Question: I'm currently trying to emulate a websites anchor tags to quickly navigate to a specific point on the browser page. I have a Segmented Control to act as the hyperlink, if you will. See picture below:

As my tableview sections and rows grow this will come in handy as a quick tool for users to utilize, especially for smaller devices. However i'm running into a pickle with equating the scroll points with a sections first cell position, but I'd rather if possible get the section titles position.
My goal is to update the segmentControl.selectedSegmentIndex on tap (easy part) as well as when scrolling (pickle part) so it's a more fluid UI interaction.
I've set up my 'selectedSegmentIndex' to scroll to specific sections on tap with these 'NSIndexPaths' with an 'IBAction':
'''
NSIndexPath *aboutIndex = [NSIndexPath indexPathForRow:0 inSection:0];
NSIndexPath *contactIndex = [NSIndexPath indexPathForRow:0 inSection:1];
NSIndexPath *publicationsIndex = [NSIndexPath indexPathForRow:0 inSection:2];
NSIndexPath *settingsIndex = [NSIndexPath indexPathForRow:0 inSection:3];
switch (self.segmentControl.selectedSegmentIndex)
{
case 0: [self.tableView scrollToRowAtIndexPath:aboutIndex atScrollPosition:UITableViewScrollPositionTop animated:YES];
break;
//etc etc
...
'''
Using the same code I placed it in the 'scrollViewDidScroll:' method just like you'd expect, but i'm having a hard time getting the specific indexPath of the current tableView scroll point. I first tried this as well as '[self.tableView indexPathsForVisibleRows]:'
'''
-(void)scrollViewDidScroll:(UIScrollView *)scrollView {
NSIndexPath *currentIndex = [self.tableView indexPathForRowAtPoint:CGPointMake(0, self.tableView.contentOffset.y)];
NSLog(@"current is %@", currentIndex);
//And then changing the selectedSegmentIndex on scroll:
if ((currentIndex >= aboutIndex) && (currentIndex < contactIndex)) {
self.segmentControl.selectedSegmentIndex = 0;
// other else if's
...
}
'''
That works sometimes, when it wants to basically, and only when scrolling down, I get null when manually scrolling up. So I changed it to:
'''
if ([currentIndex isEqual:aboutIndex]) {
self.segmentControl.selectedSegmentIndex = 0;
} else if ([currentIndex isEqual:contactIndex]) {
self.segmentControl.selectedSegmentIndex = 1;
} else if ([currentIndex isEqual:publicationsIndex]) {
self.segmentControl.selectedSegmentIndex = 2;
} else if ([currentIndex isEqual:settingsIndex]) {
self.segmentControl.selectedSegmentIndex = 3;
}
'''
Which works all the time, except when scrolling up. Why am I getting null scrolling up?
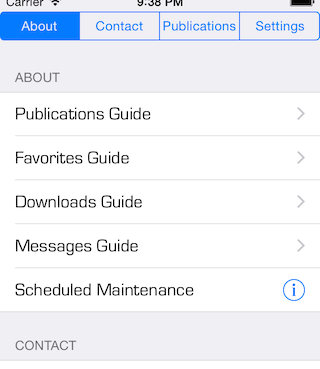
Answer: After a lot of playing around with this, I really wanted this to be a polished & fluid look, I've found a better solution as opposed to jn_pdx. Although his answer was resourceful and in the right direction, I did try it that way, and created CGRects for the sections but the only viable way I found to scroll to the '- (CGRect)rectForSection:(NSInteger)section' was '[self.tableView scrollRectToVisible:animated:]' , when performing it this way the rect literally scrolls until it's visible, so when scrolling down it works because it brings the top most part of the tableView to where it is visible which in this case happens to be the top of the screen, but when scrolling it up, it scrolls the rect until it's visible, which ends up at the bottom of the screen (), because that's the first point it becomes visible. So instead, I decided to keep the NSIndexPath methods and reference against that. I accomplished this by implementing the following
:
'''
- (IBAction)segmentIndexChanged:(id)sender {
//Created the NSIndexPaths for all the sections 1st cells
NSIndexPath *aboutIndex = [NSIndexPath indexPathForRow:0 inSection:0];
NSIndexPath *contactIndex = [NSIndexPath indexPathForRow:0 inSection:1];
NSIndexPath *publicationsIndex = [NSIndexPath indexPathForRow:0 inSection:2];
NSIndexPath *settingsIndex = [NSIndexPath indexPathForRow:0 inSection:3];
//Scroll to the top most part of the cell
switch (self.segmentControl.selectedSegmentIndex)
{
case 0:
[self.tableView scrollToRowAtIndexPath:aboutIndex atScrollPosition:UITableViewScrollPositionTop animated:YES];
break;
case 1:
[self.tableView scrollToRowAtIndexPath:contactIndex atScrollPosition:UITableViewScrollPositionTop animated:YES];
break;
case 2:
[self.tableView scrollToRowAtIndexPath:publicationsIndex atScrollPosition:UITableViewScrollPositionTop animated:YES];
break;
case 3:
[self.tableView scrollToRowAtIndexPath:settingsIndex atScrollPosition:UITableViewScrollPositionTop animated:YES];
break;
default:
break;
}
}
'''
Then when the 'UITableView' gets manually scrolled I update the 'selectedSegmentIndex' by directly correlating to the NSIndexPath it scrolls to when tapped.
'UITableView':
'''
-(void)scrollViewDidScroll:(UIScrollView *)scrollView {
//Created a rect correlating to the tapped Index Paths
CGRect aboutRect = [self.tableView rectForRowAtIndexPath:[NSIndexPath indexPathForRow:0 inSection:0]];
CGRect contactRect = [self.tableView rectForRowAtIndexPath:[NSIndexPath indexPathForRow:0 inSection:1]];
CGRect publicationsRect = [self.tableView rectForRowAtIndexPath:[NSIndexPath indexPathForRow:0 inSection:2]];
CGRect settingsRect = [self.tableView rectForRowAtIndexPath:[NSIndexPath indexPathForRow:0 inSection:3]];
//Get the current table view contentOffset point in CGRect form instead of CGFloat
CGRect scrollY = CGRectMake(0, self.tableView.contentOffset.y, self.tableView.bounds.size.width, self.tableView.bounds.size.height);
// NSLog current y point
NSLog(@"scrollY %@", NSStringFromCGRect(scrollY));
//Catch the intersecting points with CGRectContainsRect not CGRectEqualToRect
if (CGRectContainsRect(scrollY, aboutRect)) {
self.segmentControl.selectedSegmentIndex = 0;
} else if (CGRectContainsRect(scrollY, contactRect)) {
self.segmentControl.selectedSegmentIndex = 1;
} else if (CGRectContainsRect(scrollY, publicationsRect)) {
self.segmentControl.selectedSegmentIndex = 2;
} else if (CGRectContainsRect(scrollY, settingsRect)) {
self.segmentControl.selectedSegmentIndex = 3;
}
}
'''
And it works flawlessly & consistently